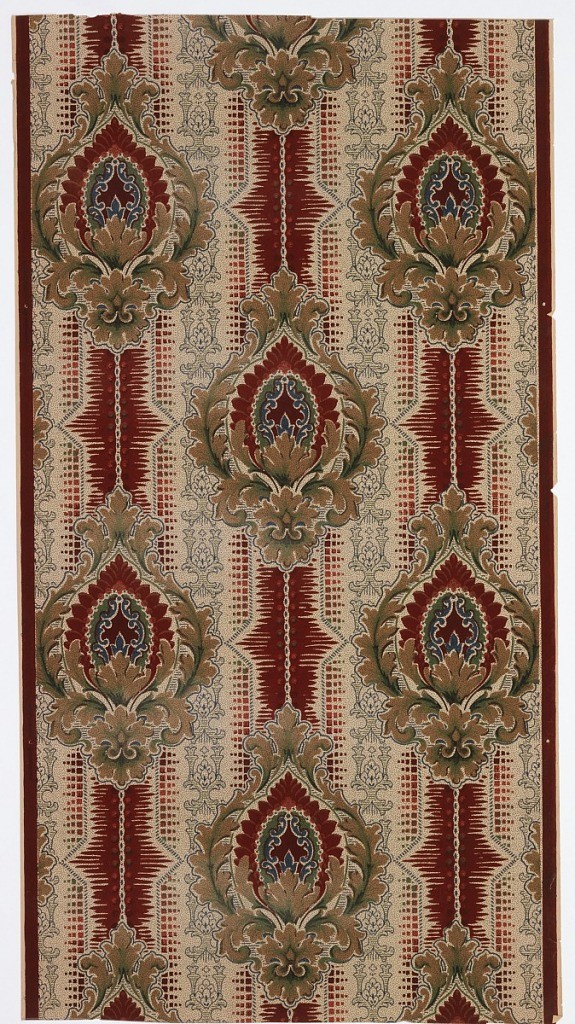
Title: Sidewall
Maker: Lewis Chase Wall Paper Company, Bristol, Pennsylvania, USA
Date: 1905–1915
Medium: Machine-printed paper
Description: Large foliate medallion bands with stacked squares (or dentils), beading, and bead-and-reel. This alternates with bands of stylized blue flowers. Background of balck dots. Printed in greens, reds, pinks, blue, tan, and black. Light grey ground.
Printed in selvedge: "Chase Print 415"